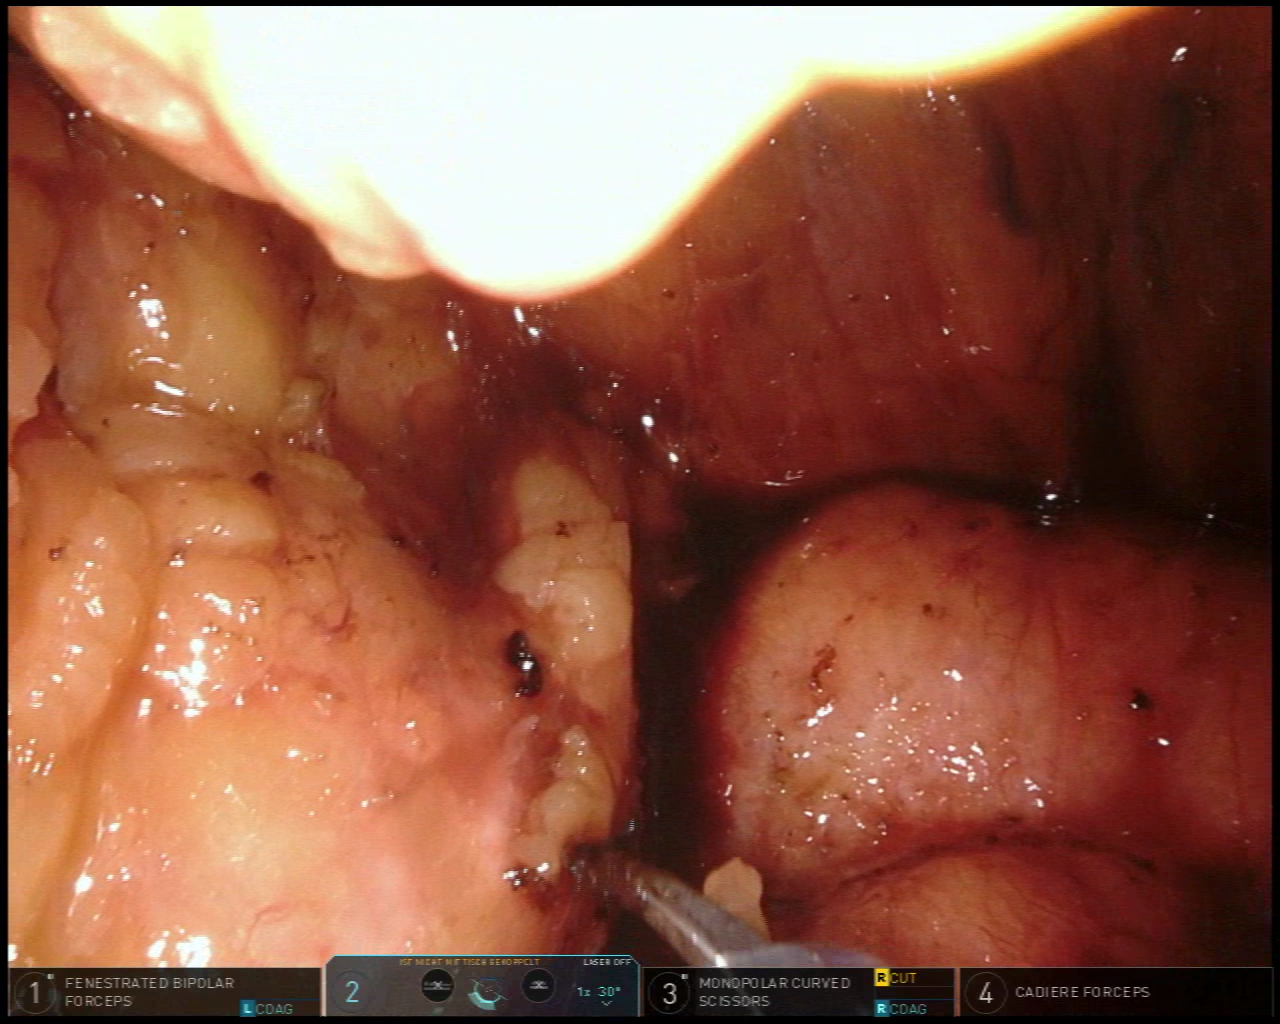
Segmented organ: pancreas
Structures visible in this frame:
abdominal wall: no
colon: no
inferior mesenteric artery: no
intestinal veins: no
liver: no
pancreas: yes
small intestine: no
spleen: no
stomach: no
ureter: no
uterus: no
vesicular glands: no